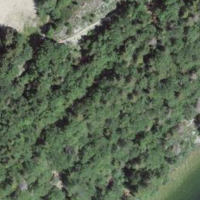
EUNIS habitat code: 41
Species observed at this site:
Fagus sylvatica